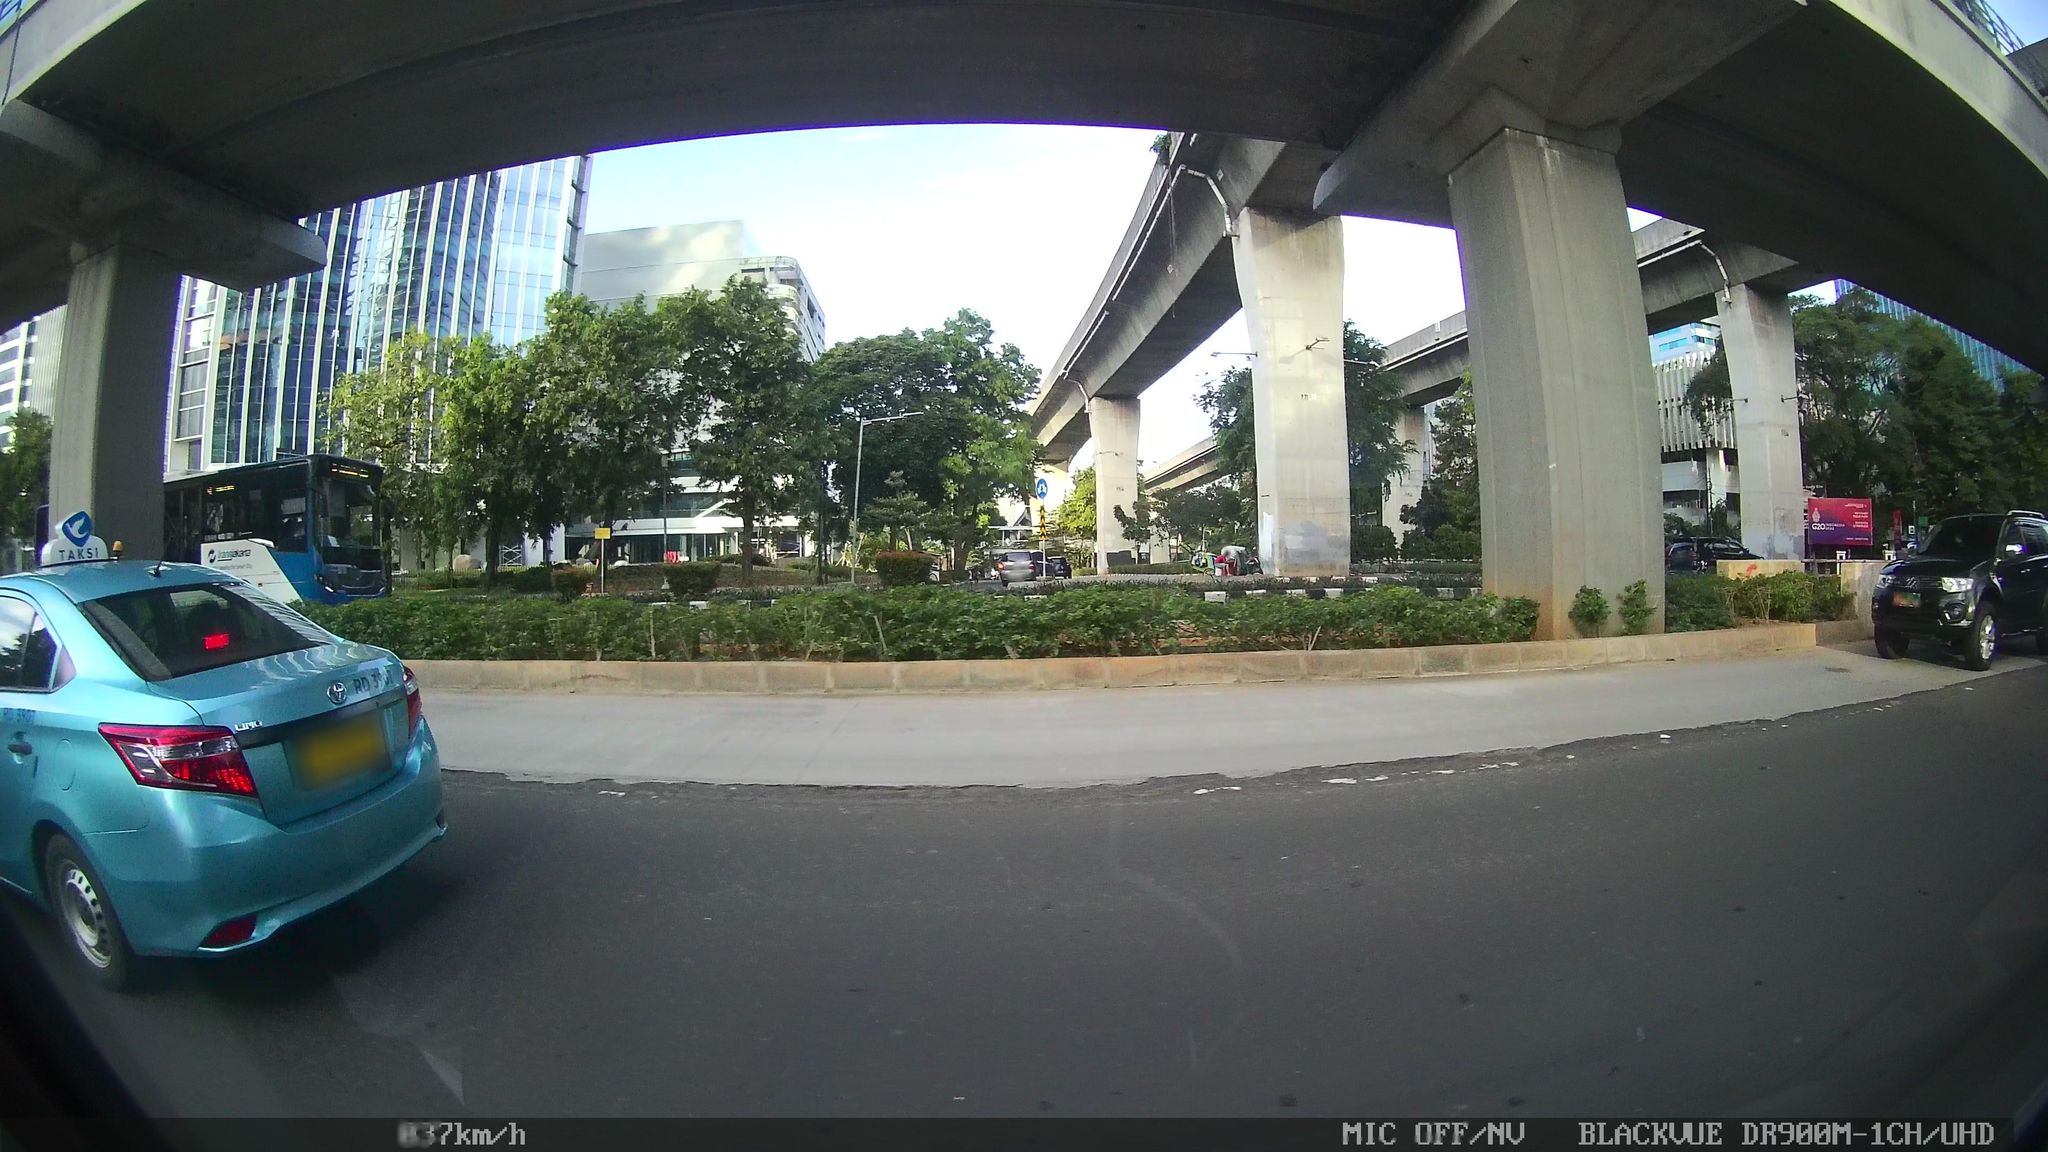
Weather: clear
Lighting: day
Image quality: good
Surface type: driving surface
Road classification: primary_link
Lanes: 1
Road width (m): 5
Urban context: urban centre
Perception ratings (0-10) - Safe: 3.47, Lively: 8.71, Beautiful: 1.49, Boring: 2.38, Depressing: 1.75, Wealthy: 2.92